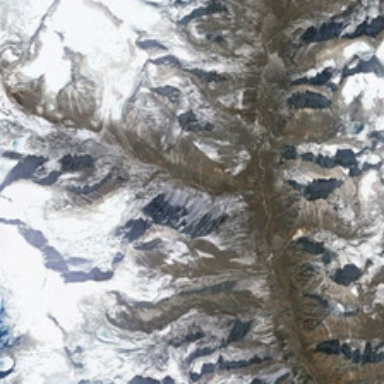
The green hills are next to each other in an unbroken line .